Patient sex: F
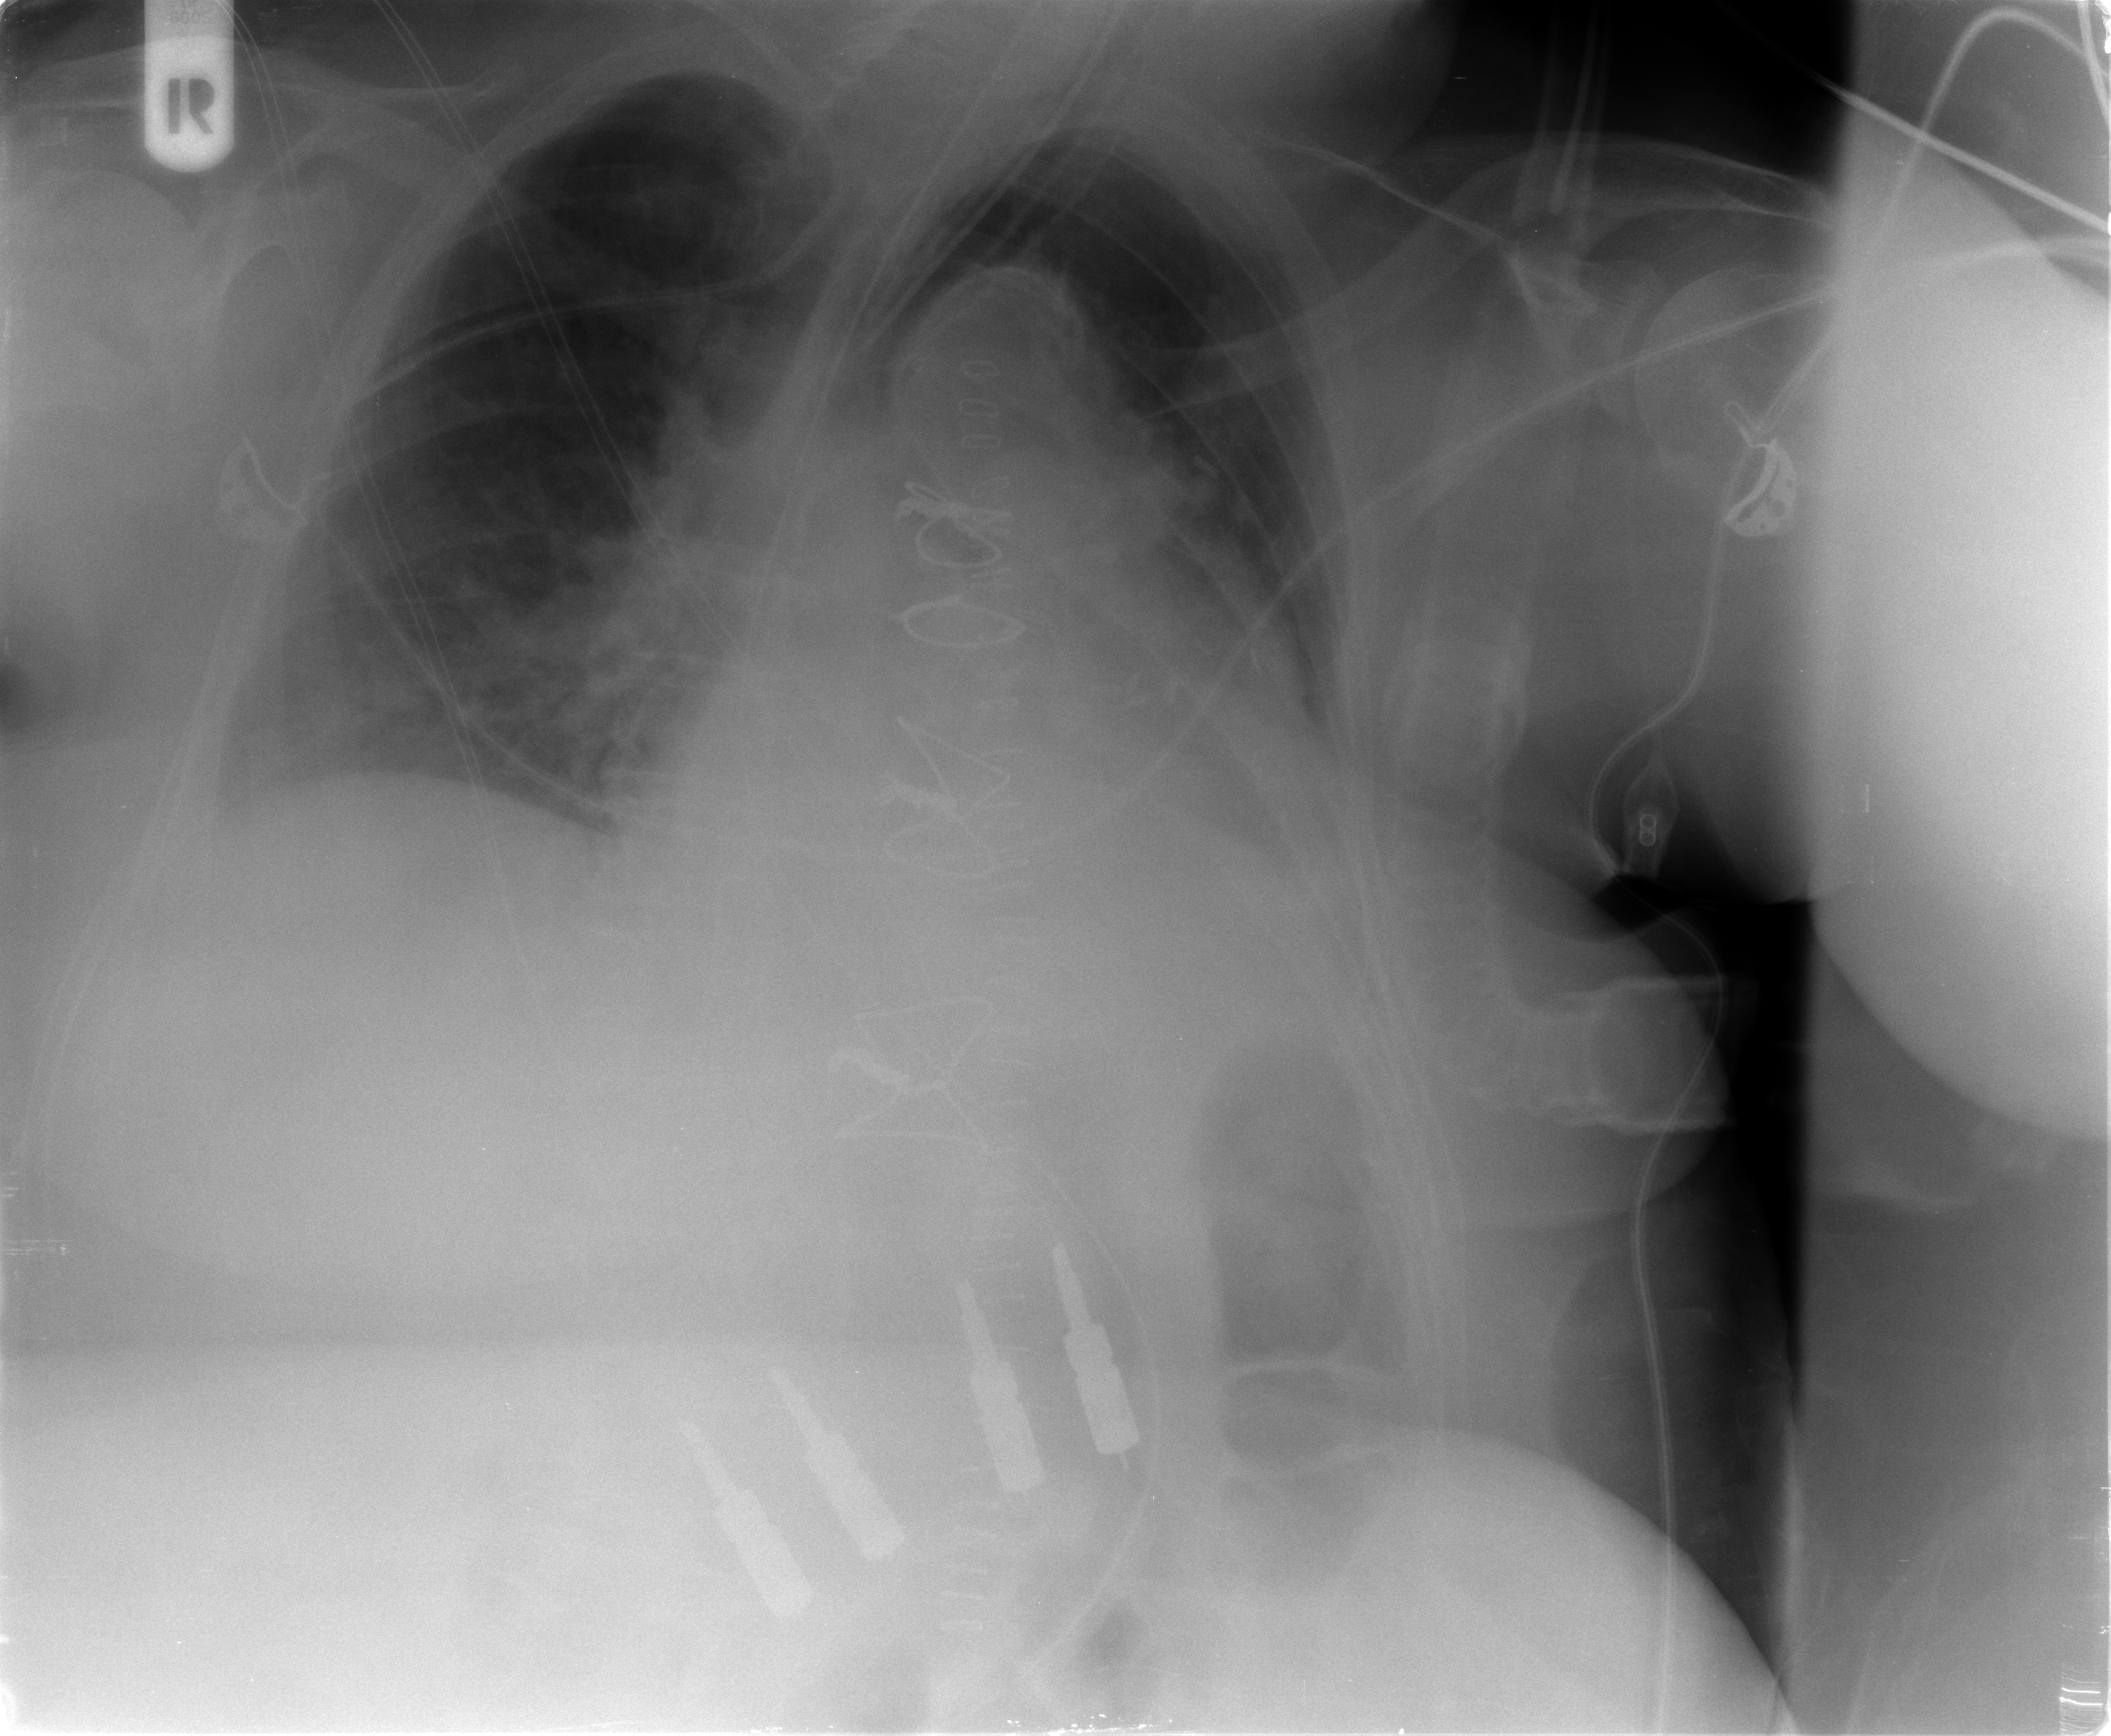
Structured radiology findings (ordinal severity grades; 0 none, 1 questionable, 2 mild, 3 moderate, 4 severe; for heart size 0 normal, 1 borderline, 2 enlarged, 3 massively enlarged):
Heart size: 2
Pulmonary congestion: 2
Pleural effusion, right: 0
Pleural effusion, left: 2
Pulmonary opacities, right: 0
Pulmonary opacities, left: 2
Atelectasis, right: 2
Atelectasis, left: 2